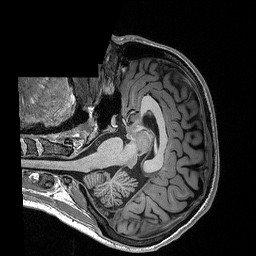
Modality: T1w
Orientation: axial